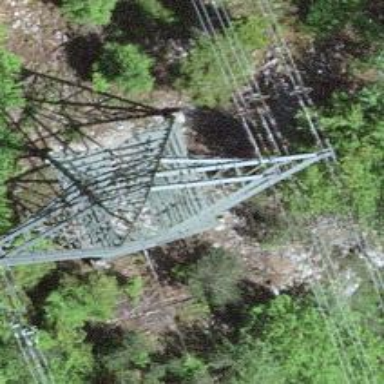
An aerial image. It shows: Power tower.